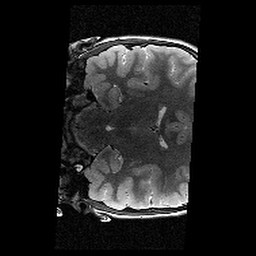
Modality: T2w
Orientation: coronal
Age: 11
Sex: female
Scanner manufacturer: siemens
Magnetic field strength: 3 T
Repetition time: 9.23 s
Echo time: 0.067 s